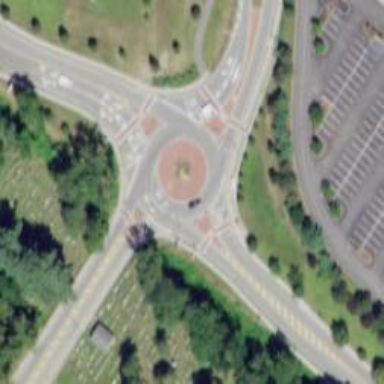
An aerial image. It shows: Tertiary road leading to roundabout.